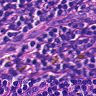
Metastatic tissue present: no